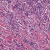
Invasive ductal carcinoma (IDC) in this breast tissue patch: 1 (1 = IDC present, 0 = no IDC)